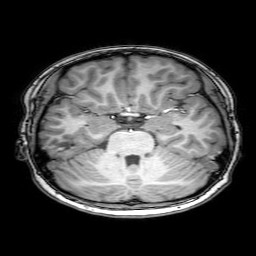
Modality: T1w
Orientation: coronal